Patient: sex M, age 58
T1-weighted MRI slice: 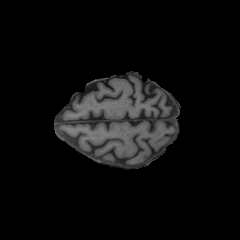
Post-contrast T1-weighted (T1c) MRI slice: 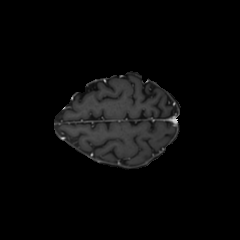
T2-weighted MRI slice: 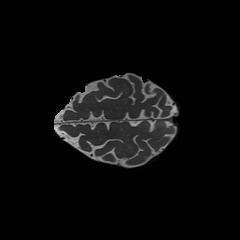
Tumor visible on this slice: no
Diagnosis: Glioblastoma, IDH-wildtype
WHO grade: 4